Here is the wavelet time-frequency representation (scalogram) of a rolling-element bearing's vibration measurement. Determine the bearing's health state. Answer with exactly one of: normal, inner_race, outer_race, ball.
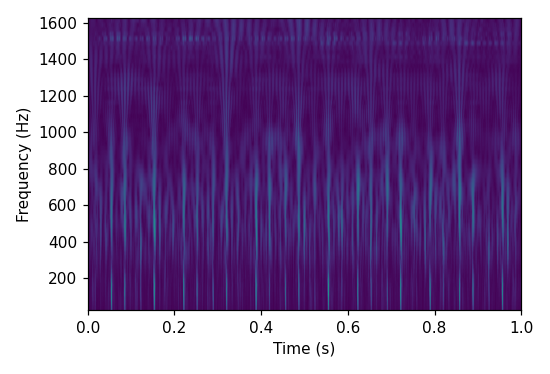
Answer: inner_race